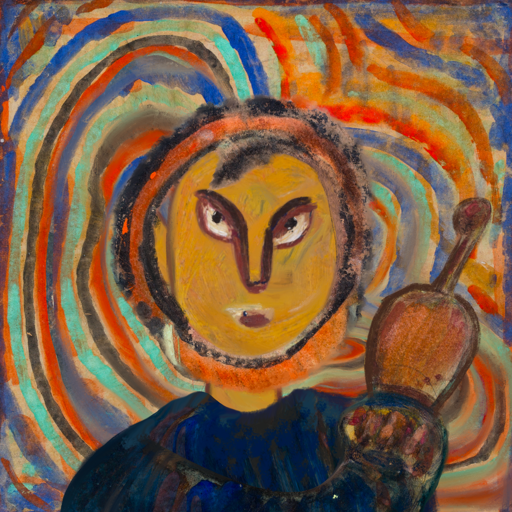
Background: Sisters, Head And Neck Front: After_Raid, Face Front: After_Raid, Bust: Pipe, Hair Front: Childish, Head Accessory: Blank, Second Necklace: Blank, Necklace: Blank, Baby: Blank